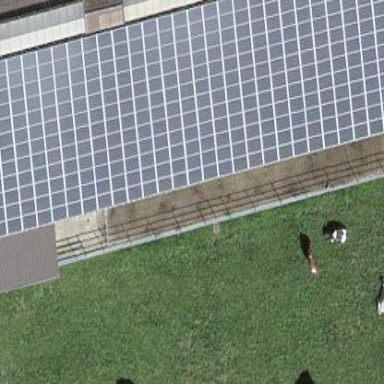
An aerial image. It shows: Solar power generator utilizing photovoltaic technology with solar photovoltaic panels.